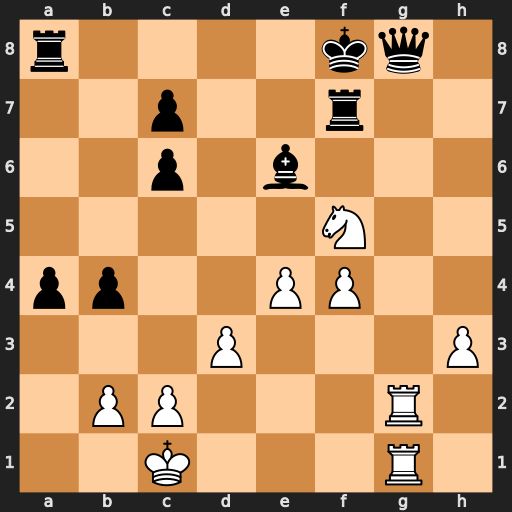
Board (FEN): r4kq1/2p2r2/2p1b3/5N2/pp2PP2/3P3P/1PP3R1/2K3R1
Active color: w
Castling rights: -
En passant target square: -
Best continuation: Rxg8#